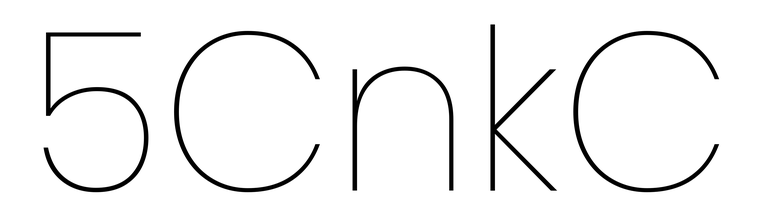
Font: Poppins-Thin